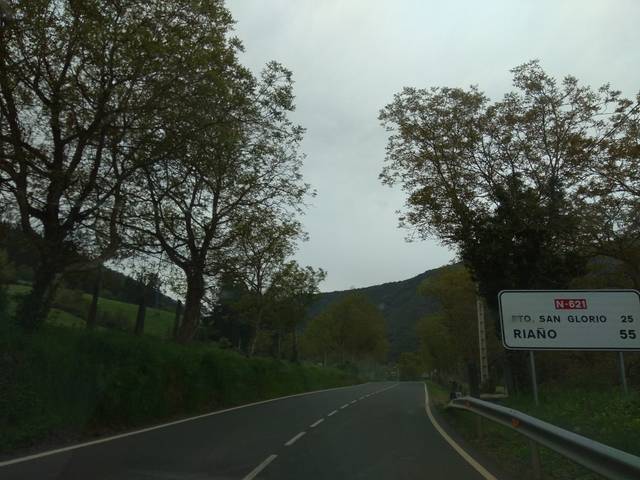
Region: Spain
Coordinates: 43.139, -4.628